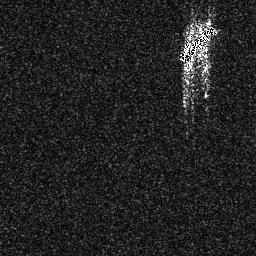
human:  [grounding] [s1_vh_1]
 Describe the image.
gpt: In the satellite image, there is  <ref>1 medium ship </ref> <box>[[69, 8, 85, 23, 0]]</box> located at top right.